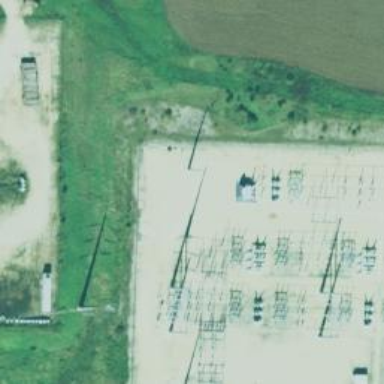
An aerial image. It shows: Mast designed for lightning protection.